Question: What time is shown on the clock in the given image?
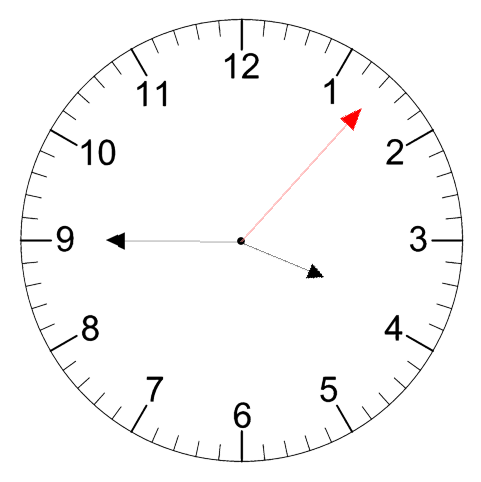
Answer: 03:45:07